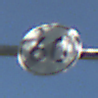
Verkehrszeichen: EndeGeschwindigkeit60
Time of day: MorningAfternoon
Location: Outdoor (Nature)
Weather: PartlyCloudy
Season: NotSpecified
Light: Natural